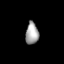
Tissue: lung
Cell type: Endothelial cells
Senescence score: 0.5418
Nuclear area (px): 281
Mean DAPI intensity: 162.196